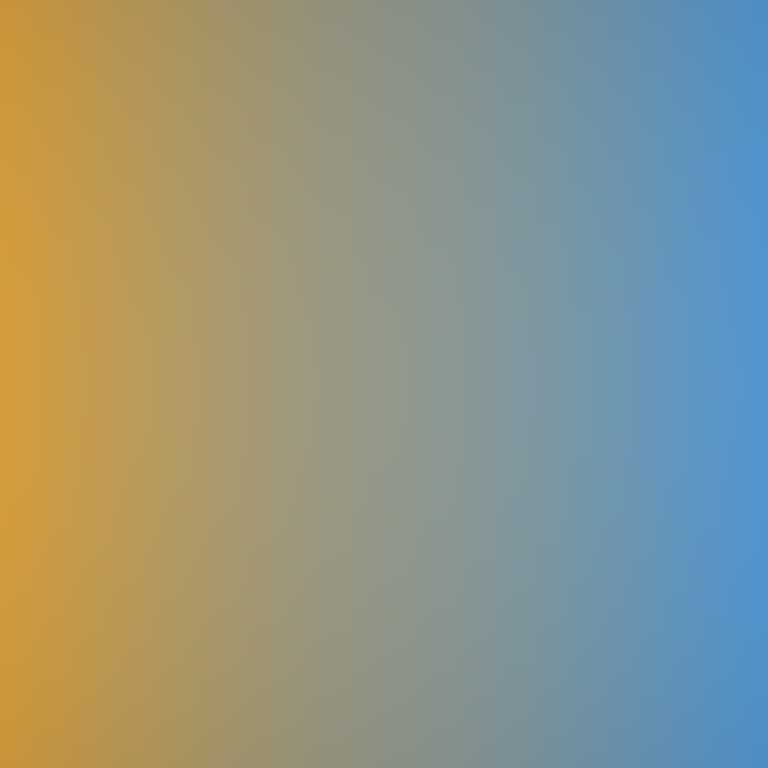
Abstract light effect, smooth gradient from warm yellow to cool blue, calm atmosphere, soft glow, no room, no furniture, no objects.